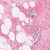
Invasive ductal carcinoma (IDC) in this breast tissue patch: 0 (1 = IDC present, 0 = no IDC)